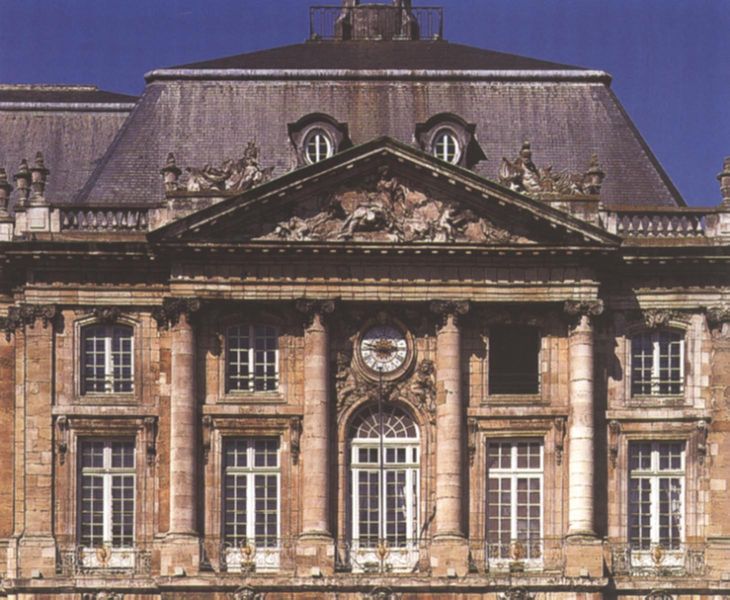
Titel: Grand Théatre
Künstler: Victor Louis
Standort: Bordeaux, Grand Théatre (EU - F - Médoc)
Schlagwörter: himmel, fenster, glas, grau, säulen, dach, gebäude, haus, schloss, architektur, barock, figur, rund, statue, balkon, relief, fassade, sonnenlicht, giebel, sprossenfenster, pilaster, figuren, rundbogen, verzierung, uhr, geländer, foto, berlin, sprossen, rundfenster, balustrade, gauben, rathaus, sims, ionisch, occuli, säulenhalle, palais, occulus, bogenfenster, halbsäulen, schattern